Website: ulta-beauty
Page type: billing-address
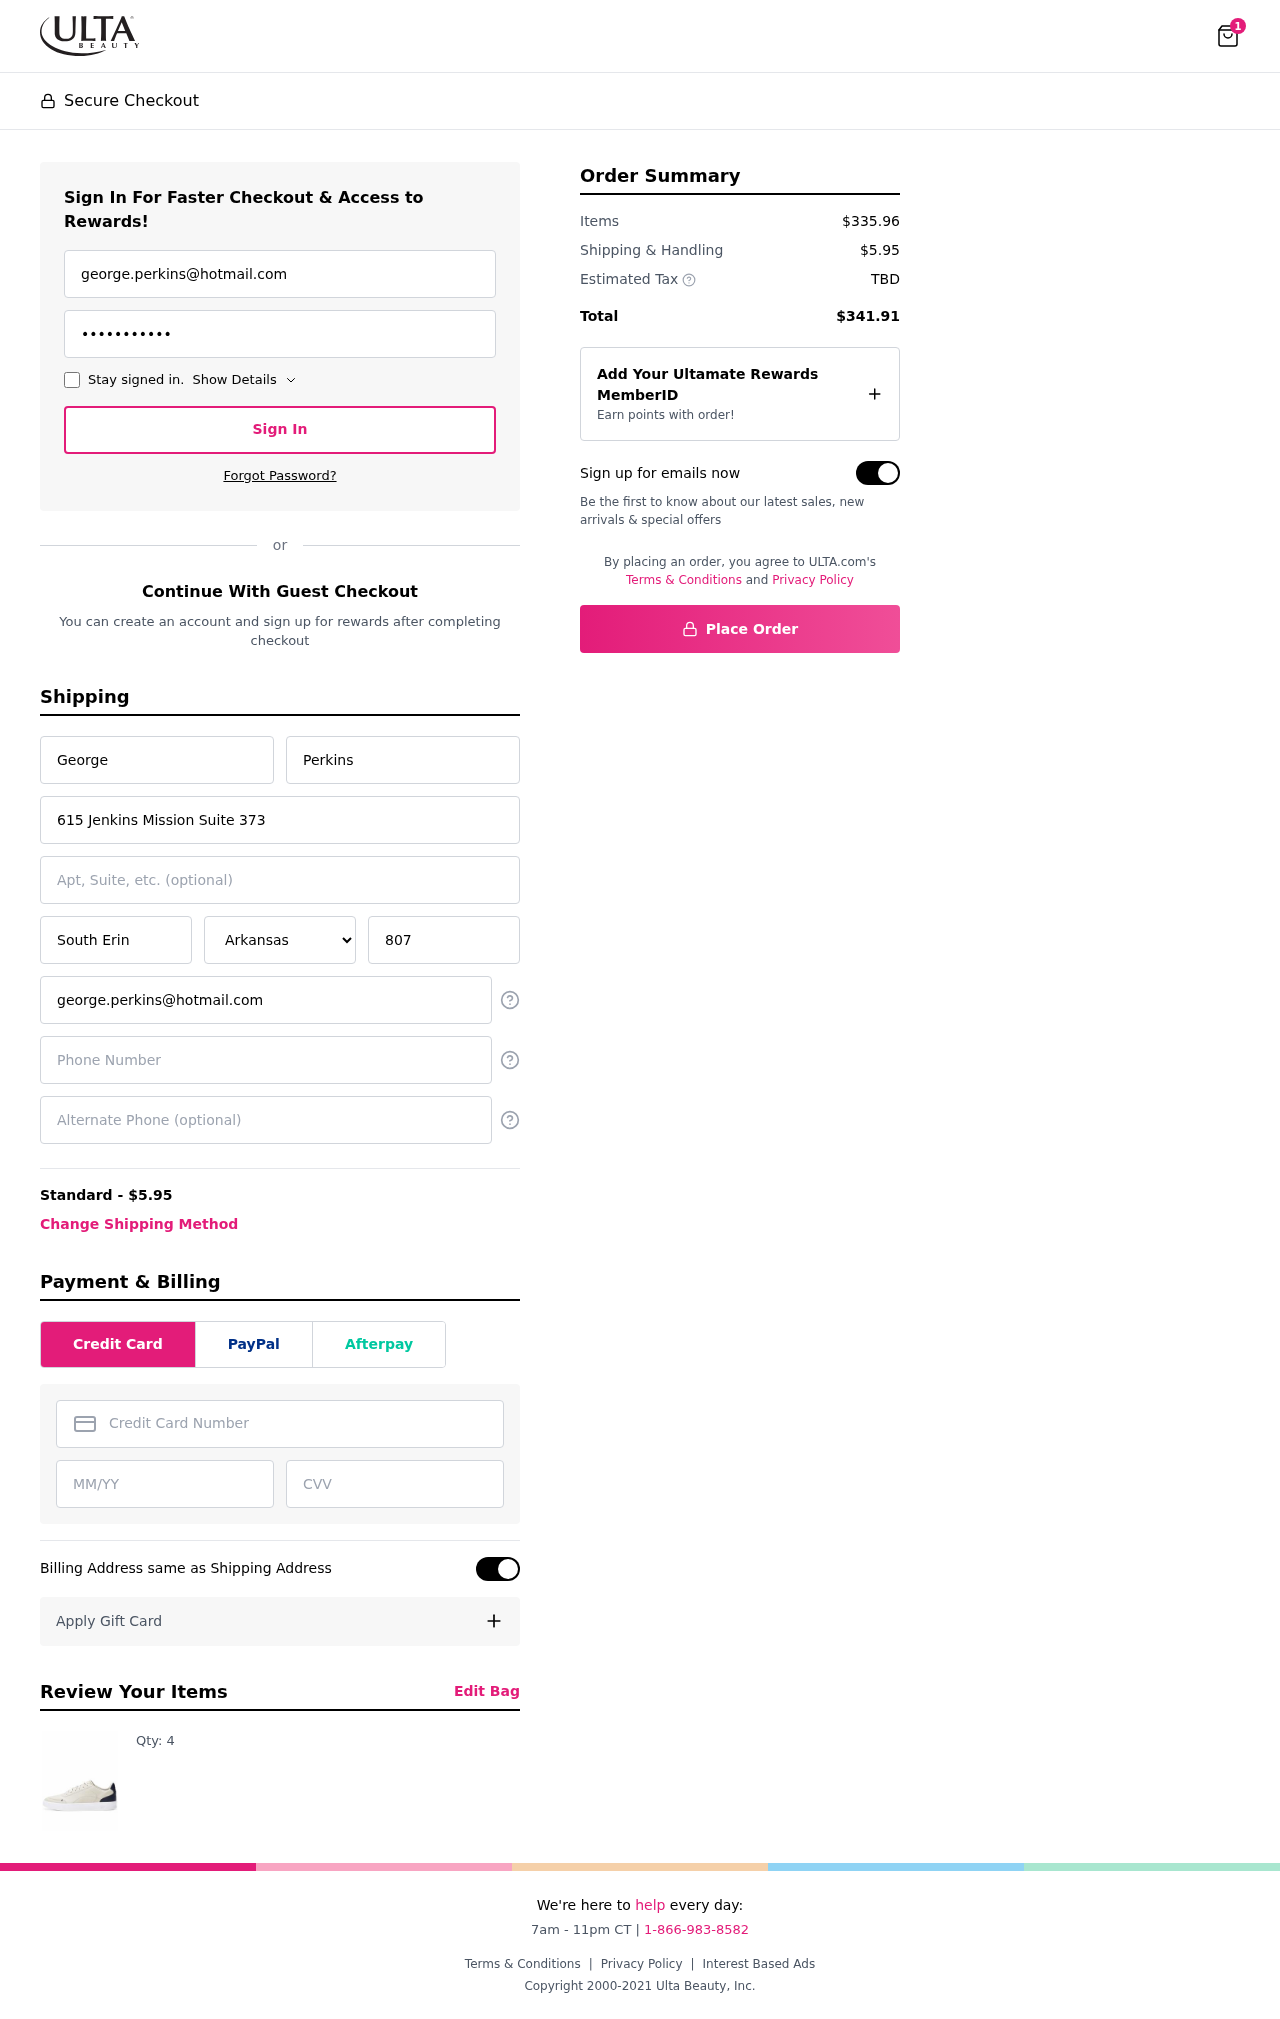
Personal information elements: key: PII_STATE
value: Arkansas
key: PII_EMAIL
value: george.perkins@hotmail.com
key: PII_FIRSTNAME
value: George
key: PII_LASTNAME
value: Perkins
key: PII_STREET
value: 615 Jenkins Mission Suite 373
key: PII_CITY
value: South Erin
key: PII_POSTCODE
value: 80711
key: PII_PHONE
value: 9635184891
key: PII_CARD_NUMBER
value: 5273 2251 1862 7209
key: PII_CARD_EXPIRY
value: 06/26
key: PII_CARD_CVV
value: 282
Product elements: key: PRODUCT1_QUANTITY
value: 4
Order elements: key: ORDER_NUM_ITEMS
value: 1
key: ORDER_SHIPPING_COST
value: $5.95
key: ORDER_SUBTOTAL
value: $335.96
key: ORDER_TOTAL
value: $341.91